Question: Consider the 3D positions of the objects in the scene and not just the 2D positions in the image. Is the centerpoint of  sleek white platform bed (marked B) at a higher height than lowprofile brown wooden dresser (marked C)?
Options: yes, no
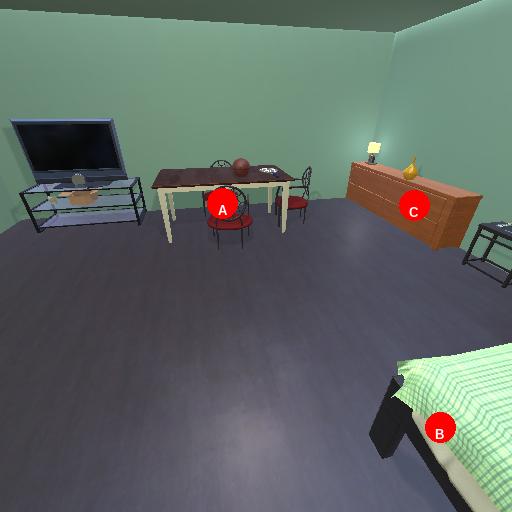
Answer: yes